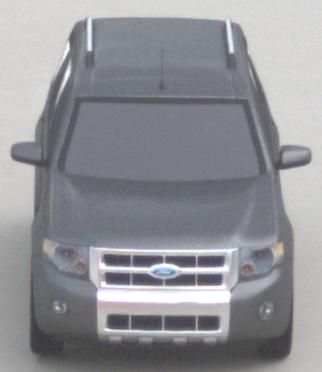
Make: Ford
Model: Escape Hybrid
Detailed model: -
Model produced from: 2004
Model produced until: 2012
Doors: 5
Color: gray
Road condition: dry road
Daytime: morning or afternoon
Contrast: low contrast